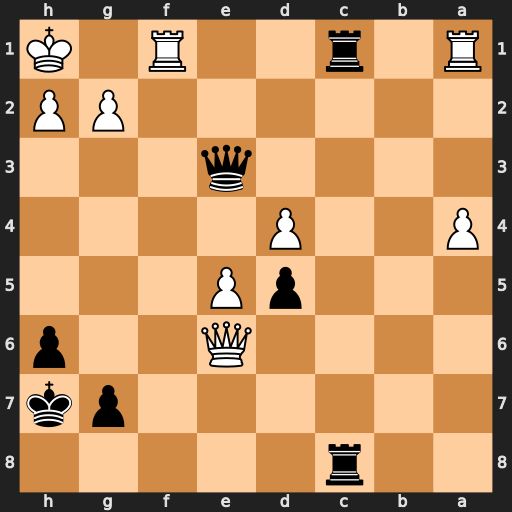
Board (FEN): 2r5/6pk/4Q2p/3pP3/P2P4/4q3/6PP/R1r2R1K
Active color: b
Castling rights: -
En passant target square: -
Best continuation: Qf4 Rg1 R8c6 Qxd5 Qe3 Raxc1 Rxc1 Qe4+ Qxe4